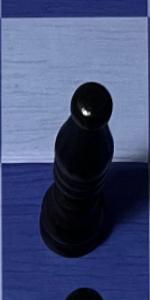
Label: Bishop_Black